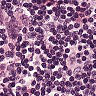
Metastatic tissue present: no